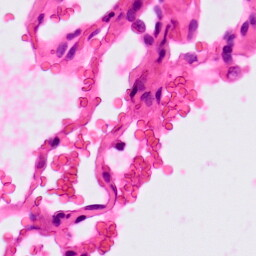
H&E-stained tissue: Lung